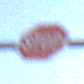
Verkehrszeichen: Stop
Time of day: SunriseSunset
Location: Outdoor (Urban)
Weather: Clear
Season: NotSpecified
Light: Natural